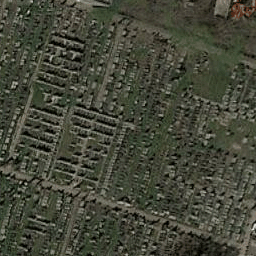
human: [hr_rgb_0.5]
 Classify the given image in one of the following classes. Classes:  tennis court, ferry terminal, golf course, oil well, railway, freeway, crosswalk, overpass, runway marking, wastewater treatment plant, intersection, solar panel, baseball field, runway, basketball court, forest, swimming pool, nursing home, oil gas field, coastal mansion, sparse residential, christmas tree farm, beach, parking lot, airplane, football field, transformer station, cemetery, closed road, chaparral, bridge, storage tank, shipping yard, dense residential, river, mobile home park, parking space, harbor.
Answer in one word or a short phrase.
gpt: cemetery